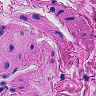
Metastatic tissue present: no